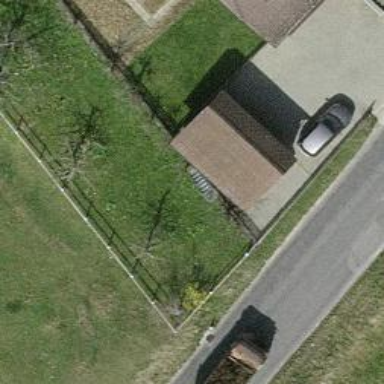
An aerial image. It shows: Group of garages.